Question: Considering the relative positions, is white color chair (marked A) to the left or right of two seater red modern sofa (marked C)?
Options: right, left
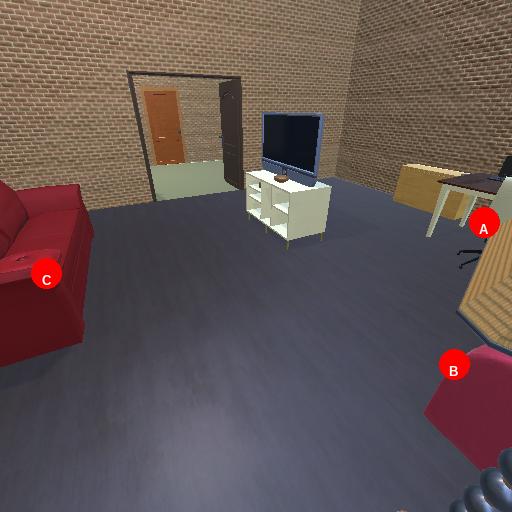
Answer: right